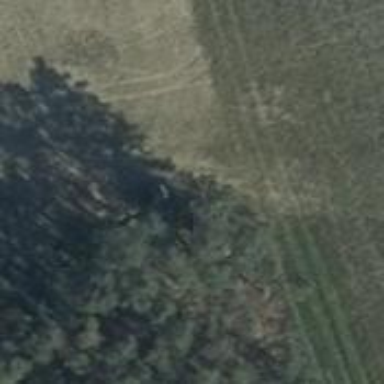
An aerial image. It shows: Hunting stand.